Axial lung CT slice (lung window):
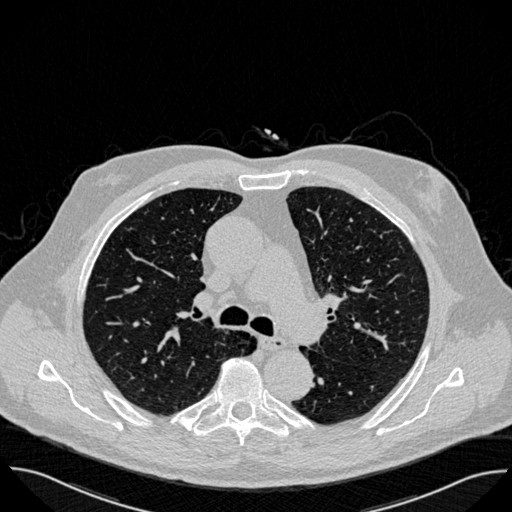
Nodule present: no